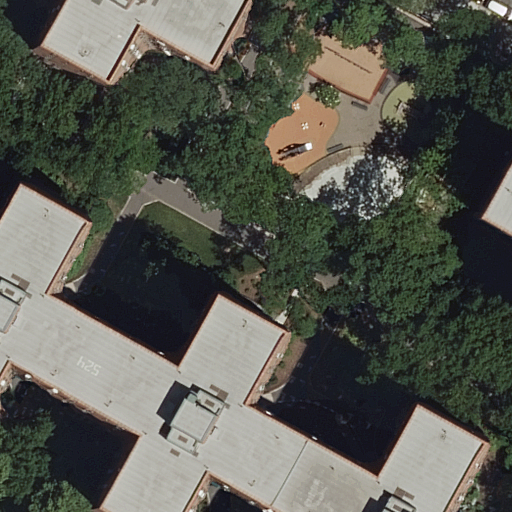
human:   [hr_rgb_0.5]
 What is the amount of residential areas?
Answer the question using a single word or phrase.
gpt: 1

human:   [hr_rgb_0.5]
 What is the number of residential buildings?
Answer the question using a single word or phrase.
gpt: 3

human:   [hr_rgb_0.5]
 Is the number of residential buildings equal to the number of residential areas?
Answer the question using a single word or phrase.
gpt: no

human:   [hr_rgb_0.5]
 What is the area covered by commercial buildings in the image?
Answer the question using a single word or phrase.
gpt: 0m2

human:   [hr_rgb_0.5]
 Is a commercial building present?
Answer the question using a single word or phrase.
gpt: no

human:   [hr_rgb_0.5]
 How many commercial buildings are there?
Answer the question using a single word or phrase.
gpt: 0

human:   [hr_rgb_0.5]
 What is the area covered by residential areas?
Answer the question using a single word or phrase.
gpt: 10614m2

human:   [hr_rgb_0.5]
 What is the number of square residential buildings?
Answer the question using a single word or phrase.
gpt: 0

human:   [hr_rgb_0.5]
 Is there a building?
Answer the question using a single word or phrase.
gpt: yes

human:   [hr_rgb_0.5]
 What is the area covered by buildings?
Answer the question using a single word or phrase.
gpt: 2090m2

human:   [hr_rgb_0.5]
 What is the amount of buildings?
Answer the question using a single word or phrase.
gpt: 3

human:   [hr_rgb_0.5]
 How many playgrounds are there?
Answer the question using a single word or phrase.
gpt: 1

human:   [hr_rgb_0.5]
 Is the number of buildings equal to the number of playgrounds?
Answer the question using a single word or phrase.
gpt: no

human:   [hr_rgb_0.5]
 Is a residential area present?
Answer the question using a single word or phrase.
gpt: yes

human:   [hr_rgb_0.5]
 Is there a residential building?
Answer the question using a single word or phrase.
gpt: yes

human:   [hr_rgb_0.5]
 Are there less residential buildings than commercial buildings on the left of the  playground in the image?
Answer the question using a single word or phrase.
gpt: no

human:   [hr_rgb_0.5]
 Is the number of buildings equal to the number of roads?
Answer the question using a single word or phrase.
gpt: no

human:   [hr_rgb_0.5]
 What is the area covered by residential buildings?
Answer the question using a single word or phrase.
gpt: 2090m2

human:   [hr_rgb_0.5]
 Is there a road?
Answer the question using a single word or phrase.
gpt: yes

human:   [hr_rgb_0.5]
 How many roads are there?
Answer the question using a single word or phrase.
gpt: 2

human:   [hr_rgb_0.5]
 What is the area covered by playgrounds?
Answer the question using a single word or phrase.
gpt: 6m2

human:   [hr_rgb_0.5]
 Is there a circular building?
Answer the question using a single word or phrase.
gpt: no

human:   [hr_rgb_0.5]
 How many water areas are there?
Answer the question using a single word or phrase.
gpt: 0

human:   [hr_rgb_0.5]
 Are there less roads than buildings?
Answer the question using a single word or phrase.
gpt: yes

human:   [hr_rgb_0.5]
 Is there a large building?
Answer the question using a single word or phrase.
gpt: yes

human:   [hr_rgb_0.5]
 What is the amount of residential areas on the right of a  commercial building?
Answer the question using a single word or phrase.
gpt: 0

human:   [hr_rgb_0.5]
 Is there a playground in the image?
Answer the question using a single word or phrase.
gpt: yes

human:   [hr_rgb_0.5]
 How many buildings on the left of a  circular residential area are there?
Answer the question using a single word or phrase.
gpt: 0

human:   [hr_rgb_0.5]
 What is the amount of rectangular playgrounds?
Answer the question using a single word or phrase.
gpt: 1

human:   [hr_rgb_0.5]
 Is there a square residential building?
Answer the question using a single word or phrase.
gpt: no

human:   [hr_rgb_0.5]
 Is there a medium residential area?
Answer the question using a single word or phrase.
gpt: no

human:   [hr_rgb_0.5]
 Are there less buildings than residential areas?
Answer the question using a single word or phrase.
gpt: no

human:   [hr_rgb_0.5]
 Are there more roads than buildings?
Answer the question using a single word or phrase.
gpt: no

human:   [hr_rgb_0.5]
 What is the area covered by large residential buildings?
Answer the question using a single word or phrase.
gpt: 2029m2

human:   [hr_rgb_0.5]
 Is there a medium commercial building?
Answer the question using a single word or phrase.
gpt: no

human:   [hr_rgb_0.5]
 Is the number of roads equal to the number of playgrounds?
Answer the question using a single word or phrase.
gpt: no

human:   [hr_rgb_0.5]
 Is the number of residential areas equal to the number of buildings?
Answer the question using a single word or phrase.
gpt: no

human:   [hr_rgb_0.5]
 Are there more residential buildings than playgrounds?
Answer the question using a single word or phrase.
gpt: yes

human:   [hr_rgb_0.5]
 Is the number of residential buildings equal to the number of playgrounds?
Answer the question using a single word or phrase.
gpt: no

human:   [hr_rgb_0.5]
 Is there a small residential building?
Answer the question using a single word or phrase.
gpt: yes

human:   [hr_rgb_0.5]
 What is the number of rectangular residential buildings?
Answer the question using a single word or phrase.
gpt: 1

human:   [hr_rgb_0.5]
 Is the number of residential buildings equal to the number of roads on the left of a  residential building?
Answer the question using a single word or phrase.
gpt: no

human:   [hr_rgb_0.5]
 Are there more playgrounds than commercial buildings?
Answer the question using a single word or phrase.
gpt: yes

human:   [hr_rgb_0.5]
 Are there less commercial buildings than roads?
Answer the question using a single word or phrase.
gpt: yes

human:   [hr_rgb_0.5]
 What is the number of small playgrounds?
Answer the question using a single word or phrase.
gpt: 1

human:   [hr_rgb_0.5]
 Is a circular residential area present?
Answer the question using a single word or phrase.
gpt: no

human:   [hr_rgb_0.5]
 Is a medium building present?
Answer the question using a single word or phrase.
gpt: no

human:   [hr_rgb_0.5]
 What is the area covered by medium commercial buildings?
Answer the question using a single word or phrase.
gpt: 0m2

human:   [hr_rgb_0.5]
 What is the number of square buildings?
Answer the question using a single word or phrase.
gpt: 0

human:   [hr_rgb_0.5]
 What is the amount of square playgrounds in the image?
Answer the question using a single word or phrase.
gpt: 0

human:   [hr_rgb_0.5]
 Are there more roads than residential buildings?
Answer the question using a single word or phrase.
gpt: no

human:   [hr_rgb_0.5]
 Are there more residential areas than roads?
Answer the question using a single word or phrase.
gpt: no

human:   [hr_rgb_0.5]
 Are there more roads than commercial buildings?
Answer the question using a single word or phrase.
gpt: yes

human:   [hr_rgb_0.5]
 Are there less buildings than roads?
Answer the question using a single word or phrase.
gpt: no

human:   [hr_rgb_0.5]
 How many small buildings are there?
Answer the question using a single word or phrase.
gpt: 1

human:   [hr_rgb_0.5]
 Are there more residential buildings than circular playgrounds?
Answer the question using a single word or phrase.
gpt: yes

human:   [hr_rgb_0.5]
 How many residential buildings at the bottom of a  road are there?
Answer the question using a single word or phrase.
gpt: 2

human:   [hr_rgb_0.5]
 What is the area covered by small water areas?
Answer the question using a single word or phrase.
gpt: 0m2

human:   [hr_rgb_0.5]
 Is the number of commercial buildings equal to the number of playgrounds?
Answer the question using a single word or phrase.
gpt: no

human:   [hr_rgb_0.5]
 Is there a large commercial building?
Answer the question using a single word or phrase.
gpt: no

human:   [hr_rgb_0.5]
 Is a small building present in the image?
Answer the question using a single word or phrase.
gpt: yes

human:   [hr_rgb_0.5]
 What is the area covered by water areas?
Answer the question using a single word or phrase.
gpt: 0m2

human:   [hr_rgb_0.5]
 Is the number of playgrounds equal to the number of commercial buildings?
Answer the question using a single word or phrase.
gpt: no

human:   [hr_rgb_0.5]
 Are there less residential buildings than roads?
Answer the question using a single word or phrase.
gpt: no